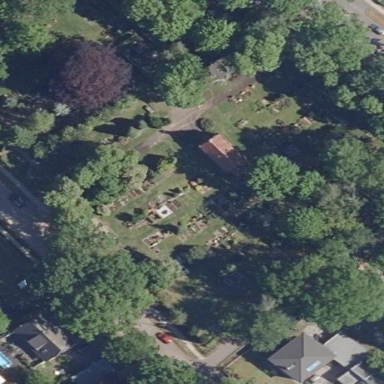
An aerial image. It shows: Cemetery.